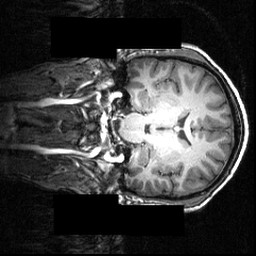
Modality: T1w
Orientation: coronal
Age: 20
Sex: male
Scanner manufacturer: siemens
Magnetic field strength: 3.951 T
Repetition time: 1.5 s
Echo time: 0.00335 s